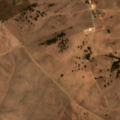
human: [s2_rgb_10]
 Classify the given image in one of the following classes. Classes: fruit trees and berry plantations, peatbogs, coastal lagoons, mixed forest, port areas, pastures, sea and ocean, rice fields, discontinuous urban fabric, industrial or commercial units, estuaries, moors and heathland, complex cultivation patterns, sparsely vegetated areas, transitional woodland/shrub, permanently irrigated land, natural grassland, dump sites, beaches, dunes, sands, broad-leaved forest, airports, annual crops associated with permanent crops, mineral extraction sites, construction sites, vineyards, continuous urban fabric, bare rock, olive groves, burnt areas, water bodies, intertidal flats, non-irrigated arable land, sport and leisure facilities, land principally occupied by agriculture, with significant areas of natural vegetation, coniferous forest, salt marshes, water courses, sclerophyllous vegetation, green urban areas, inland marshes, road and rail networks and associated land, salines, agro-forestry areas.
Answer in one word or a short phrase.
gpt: non-irrigated arable land, pastures, complex cultivation patterns, agro-forestry areas